Question: My goal is to adjust the hight of annotation according to coordinate scale.
To do so, could I know the unit of 'size' in annotate function?
(Below, I put 'size = 10' and it seems the size 10 is about 0.0125 or so.)
'''
library(ggplot2)
ggplot() +
geom_point(aes(1, 1)) +
annotate(
"text", x = 1, y = 1, label = "My label",
size = 10,
hjust = 0
)
'''

<URL>
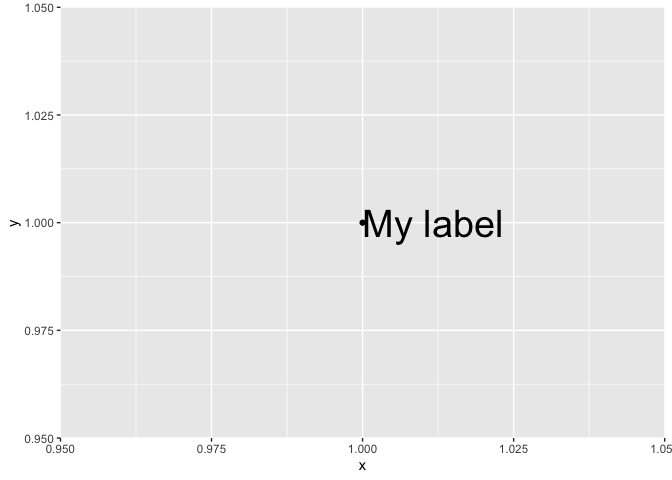
Answer: The size is in mm I believe. You can specify size in points by dividing by the constant '.pt', which converts points into mm. Note that font size in theme elements is specified in points and doesn't require division by '.pt'.
'''
library(ggplot2)
ggplot() +
geom_point(aes(1, 1)) +
annotate(
"text", x = 1, y = 1, label = "My label",
size = 15/.pt,
hjust = 0
) +
theme(
axis.title = element_text(size = 15),
axis.text = element_text(size = 15)
)
'''

<URL>